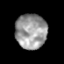
Tissue: prostate
Cell type: T cells
Senescence score: 0.3483
Nuclear area (px): 1071
Mean DAPI intensity: 153.99